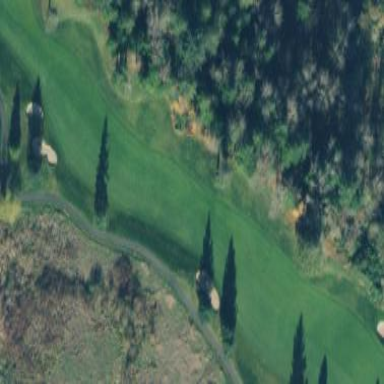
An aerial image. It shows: Area of rough grass used for golf.